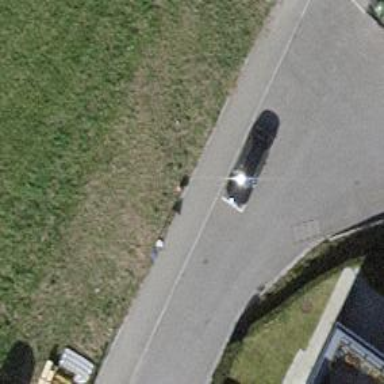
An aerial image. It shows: Residential road with separate asphalt sidewalk.